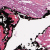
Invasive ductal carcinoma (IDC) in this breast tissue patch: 0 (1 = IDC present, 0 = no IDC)